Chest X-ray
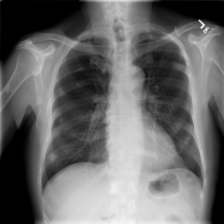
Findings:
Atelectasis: negative
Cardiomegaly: negative
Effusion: negative
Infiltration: negative
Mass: negative
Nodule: negative
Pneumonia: negative
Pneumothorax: negative
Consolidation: negative
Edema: negative
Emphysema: negative
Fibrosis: negative
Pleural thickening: negative
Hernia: negative